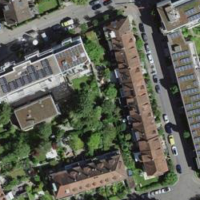
EUNIS habitat code: 54
Species observed at this site:
Anacamptis pyramidalis